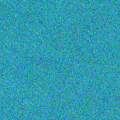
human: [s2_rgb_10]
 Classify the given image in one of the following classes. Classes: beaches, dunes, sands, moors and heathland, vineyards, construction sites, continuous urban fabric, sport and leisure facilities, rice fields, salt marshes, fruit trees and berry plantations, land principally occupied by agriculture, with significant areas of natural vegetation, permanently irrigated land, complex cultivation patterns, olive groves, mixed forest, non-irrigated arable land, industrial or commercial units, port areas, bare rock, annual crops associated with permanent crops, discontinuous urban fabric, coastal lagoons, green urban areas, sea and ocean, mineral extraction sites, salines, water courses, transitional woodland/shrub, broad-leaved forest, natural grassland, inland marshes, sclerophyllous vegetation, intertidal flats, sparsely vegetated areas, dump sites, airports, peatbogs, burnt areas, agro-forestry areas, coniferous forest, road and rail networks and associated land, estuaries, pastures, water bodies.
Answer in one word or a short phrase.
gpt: sea and ocean